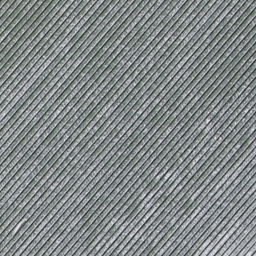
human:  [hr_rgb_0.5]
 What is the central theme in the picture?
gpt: farmland